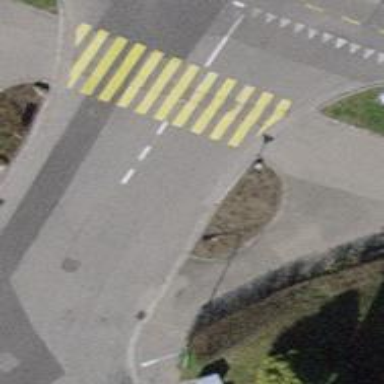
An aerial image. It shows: Road crossing with traffic signals and pedestrian island.